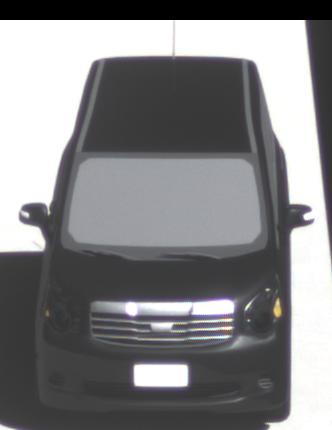
Make: Toyota
Model: Noah
Detailed model: Voxy R70G
Model produced from: 2007
Model produced until: 2013
Doors: 5
Color: black
Road condition: dry road
Daytime: midday
Contrast: high contrast